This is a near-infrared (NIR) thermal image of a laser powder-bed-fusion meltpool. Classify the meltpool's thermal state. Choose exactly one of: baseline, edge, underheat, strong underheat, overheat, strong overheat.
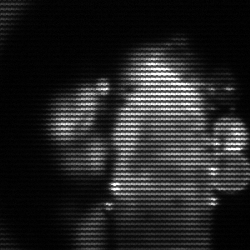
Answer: strong underheat